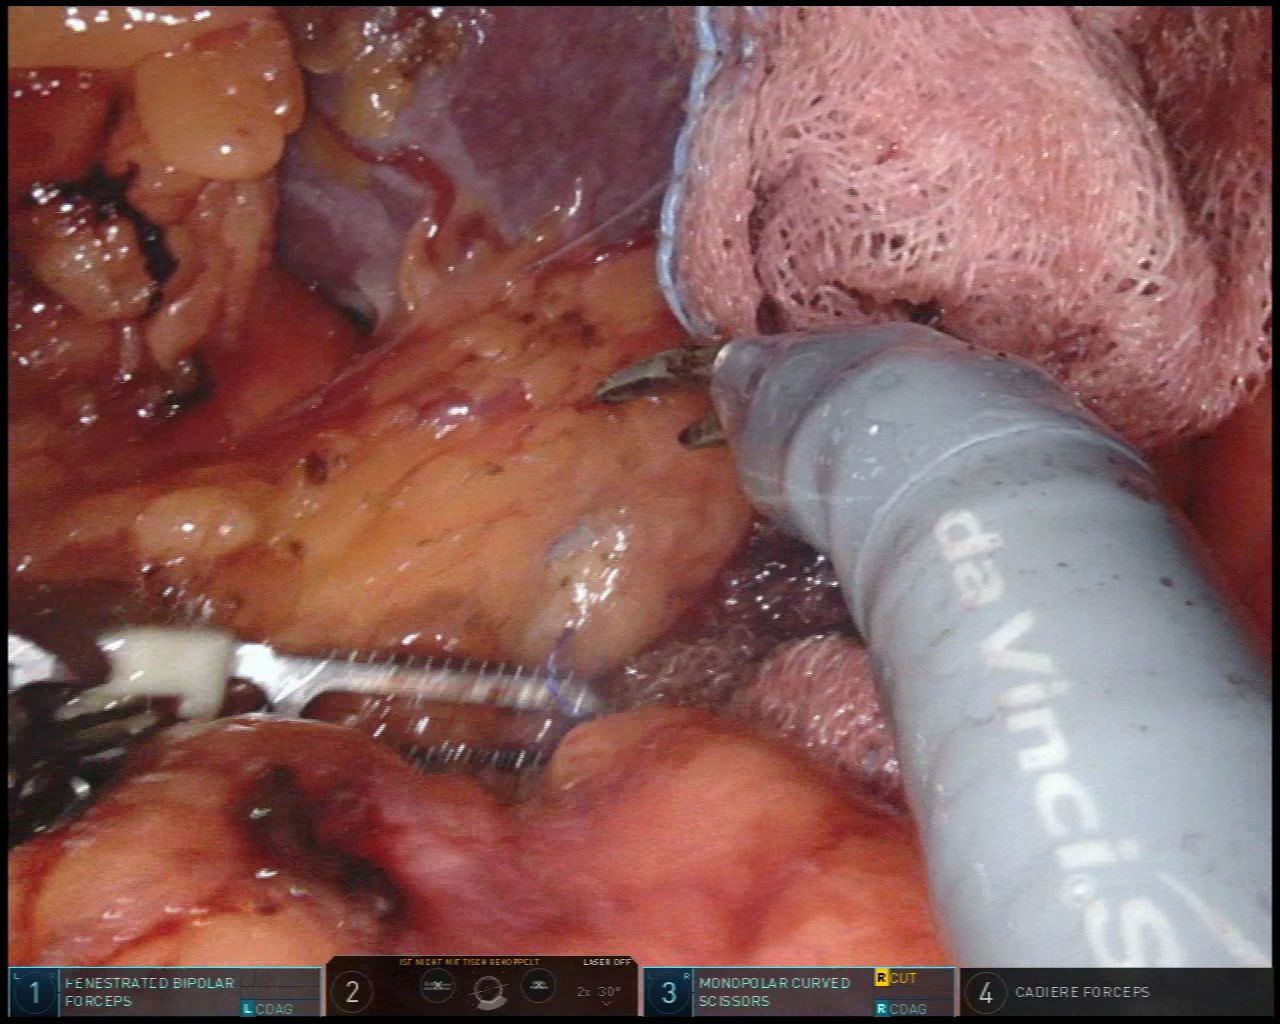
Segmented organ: spleen
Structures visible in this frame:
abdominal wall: no
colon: no
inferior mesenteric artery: no
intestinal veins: no
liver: no
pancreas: no
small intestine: no
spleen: yes
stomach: no
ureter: no
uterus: no
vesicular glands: no